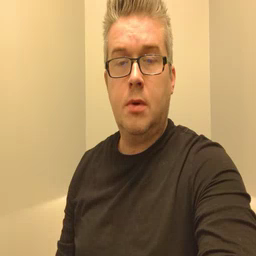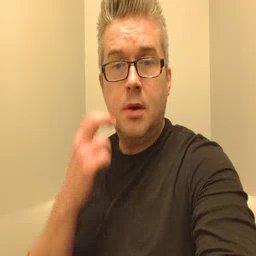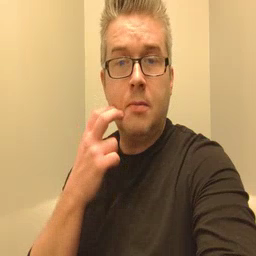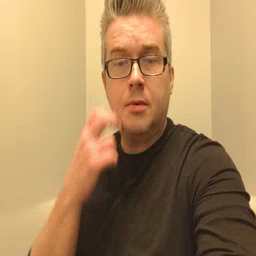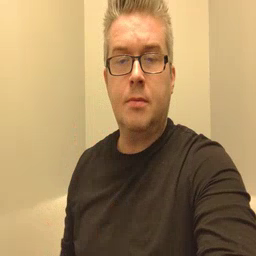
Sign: gum